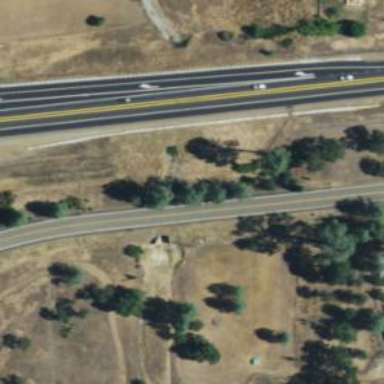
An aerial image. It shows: Culvert tunnel.